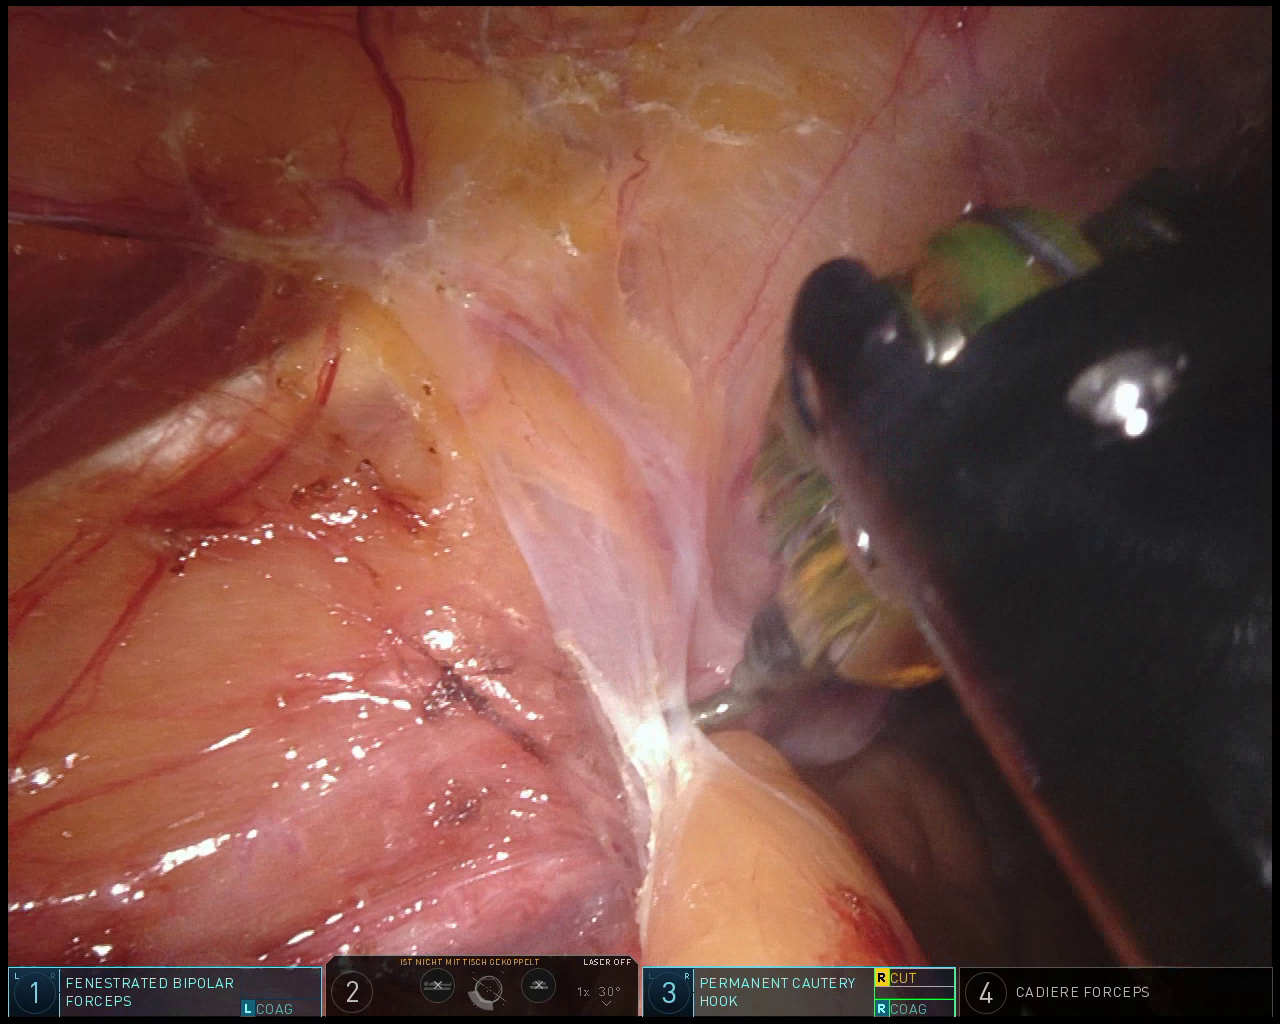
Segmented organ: ureter
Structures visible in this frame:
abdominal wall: no
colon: no
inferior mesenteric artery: no
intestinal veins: no
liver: no
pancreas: no
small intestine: no
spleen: no
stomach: no
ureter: yes
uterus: no
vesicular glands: no